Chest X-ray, AP view. Patient: 58 years old, sex M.
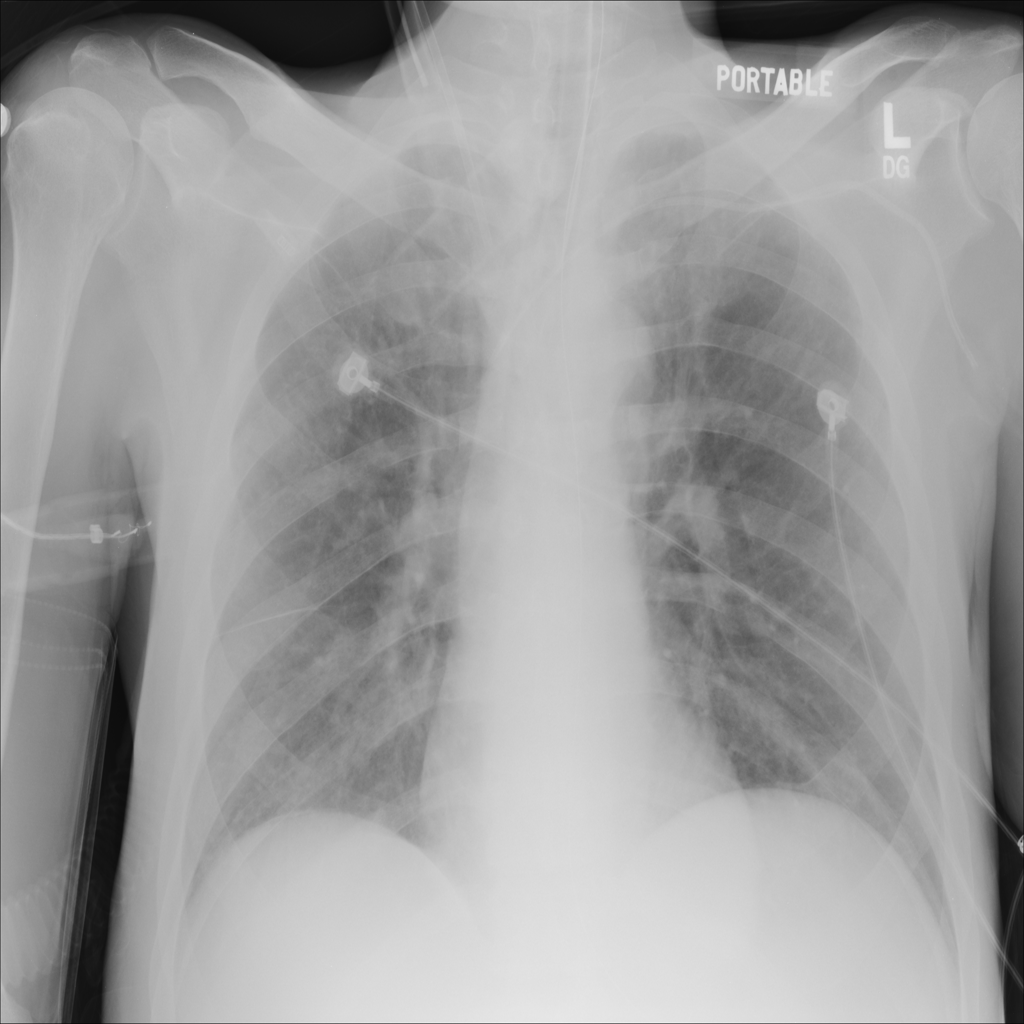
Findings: No Finding